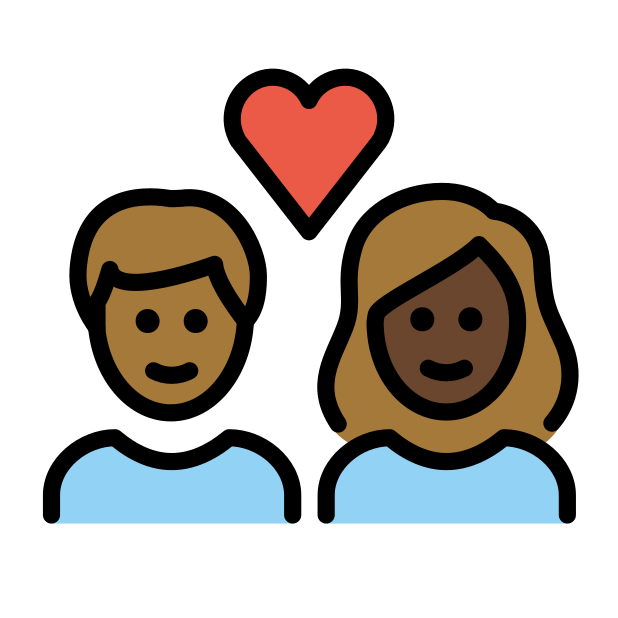
couple with heart: person, person, medium-dark skin tone, dark skin tone